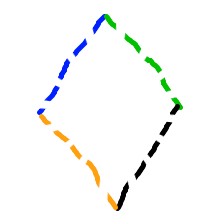
Shape: rhombus